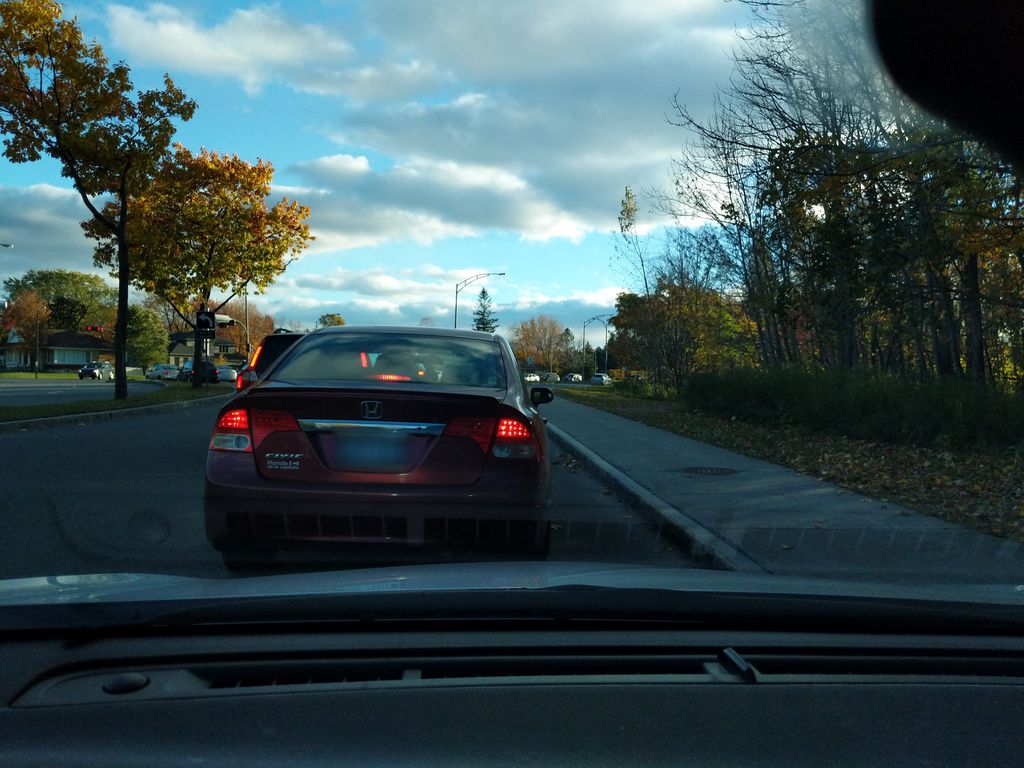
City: quebec_city